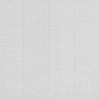
Label: dusty